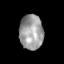
Tissue: skin
Cell type: Others
Senescence score: 0.7958
Nuclear area (px): 811
Mean DAPI intensity: 156.949